Field crop: maize
Growth stage: 2
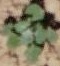
Species: chenopodium